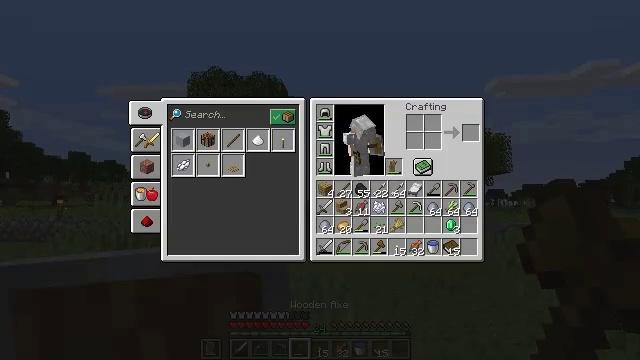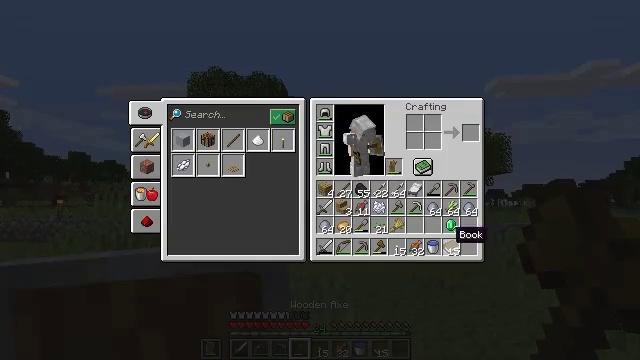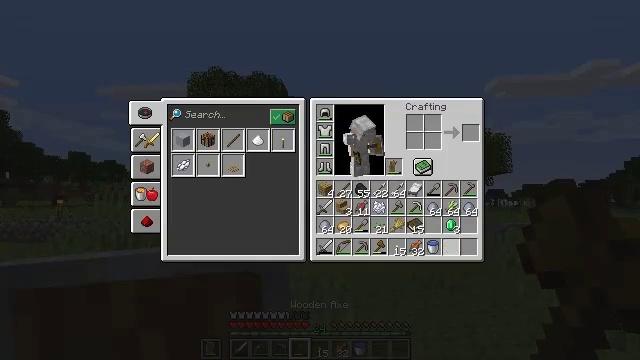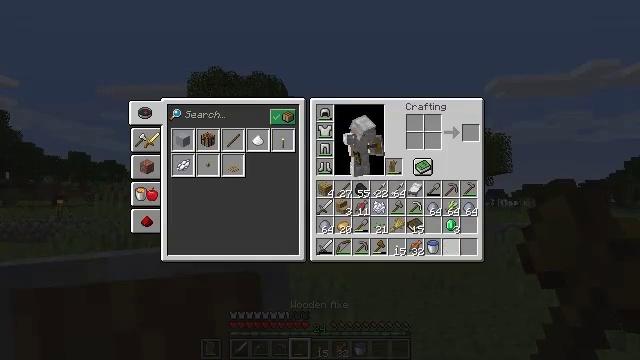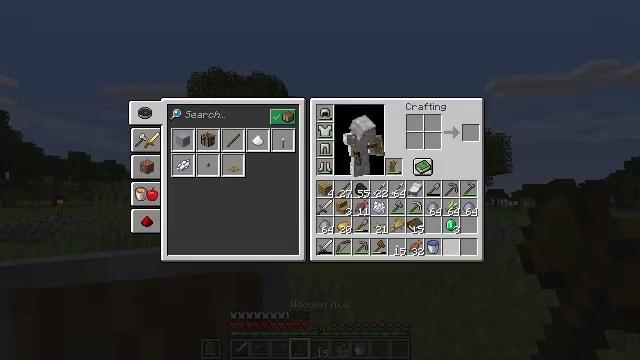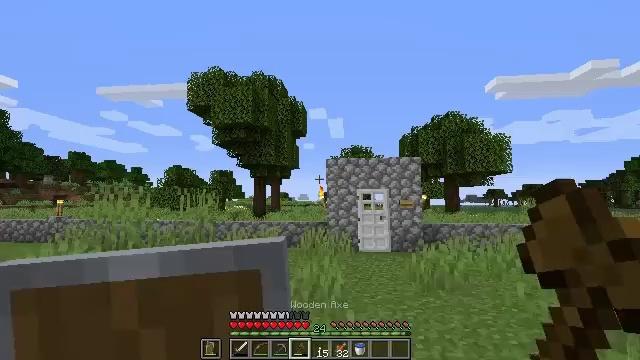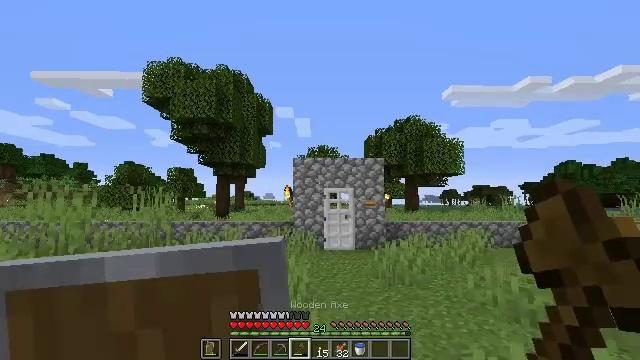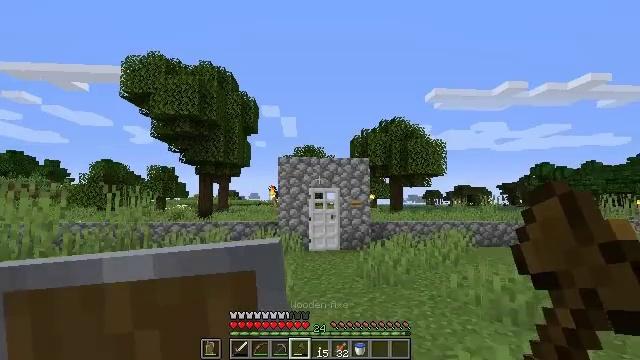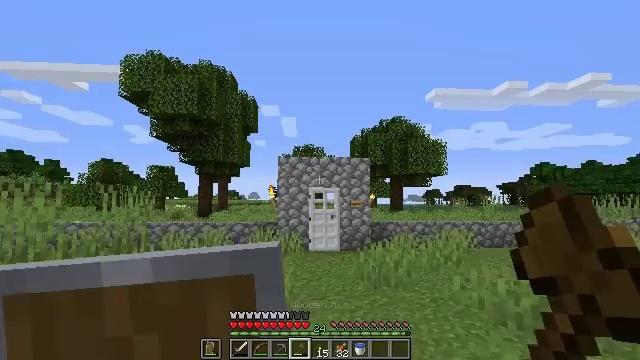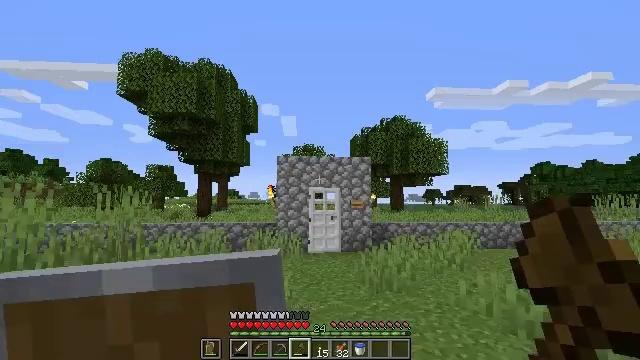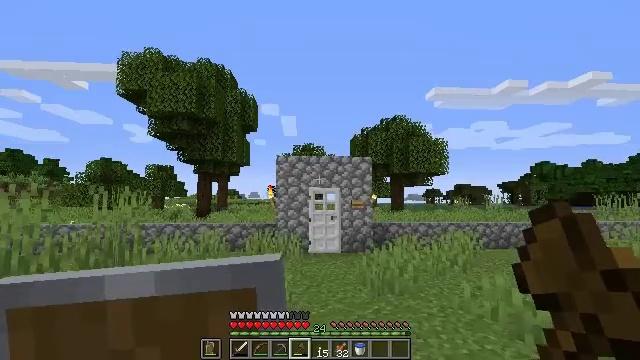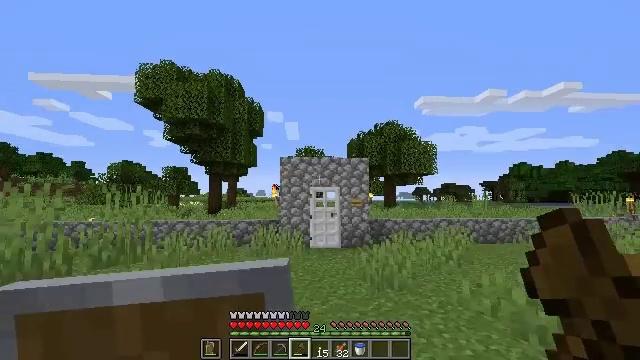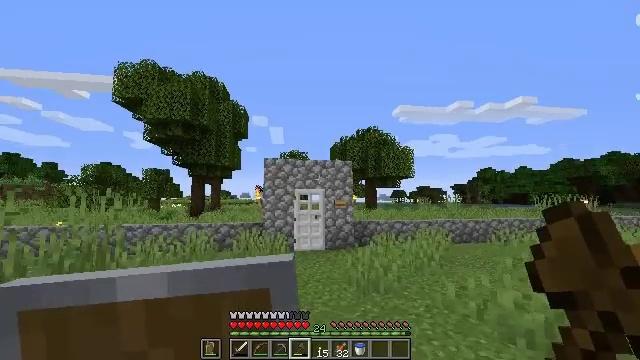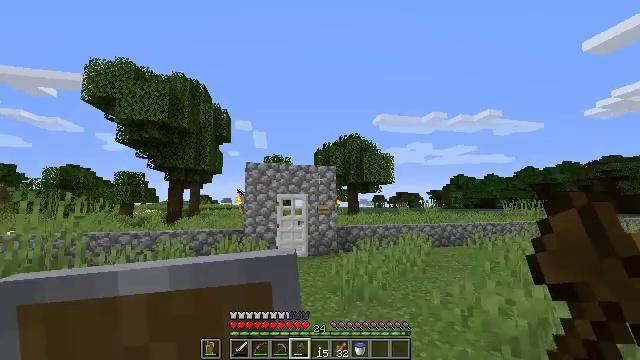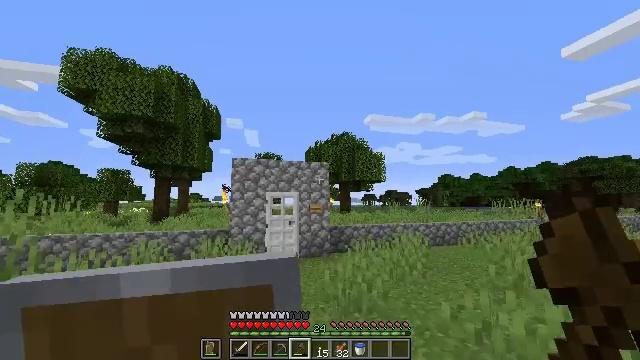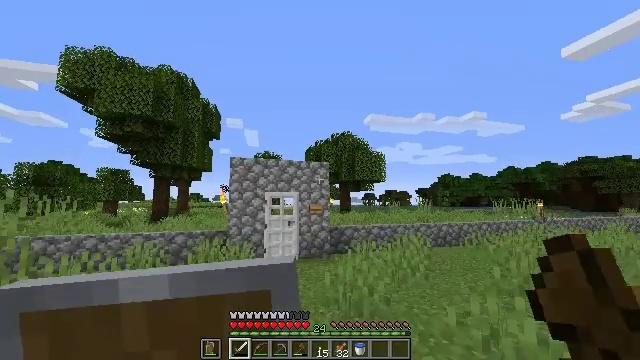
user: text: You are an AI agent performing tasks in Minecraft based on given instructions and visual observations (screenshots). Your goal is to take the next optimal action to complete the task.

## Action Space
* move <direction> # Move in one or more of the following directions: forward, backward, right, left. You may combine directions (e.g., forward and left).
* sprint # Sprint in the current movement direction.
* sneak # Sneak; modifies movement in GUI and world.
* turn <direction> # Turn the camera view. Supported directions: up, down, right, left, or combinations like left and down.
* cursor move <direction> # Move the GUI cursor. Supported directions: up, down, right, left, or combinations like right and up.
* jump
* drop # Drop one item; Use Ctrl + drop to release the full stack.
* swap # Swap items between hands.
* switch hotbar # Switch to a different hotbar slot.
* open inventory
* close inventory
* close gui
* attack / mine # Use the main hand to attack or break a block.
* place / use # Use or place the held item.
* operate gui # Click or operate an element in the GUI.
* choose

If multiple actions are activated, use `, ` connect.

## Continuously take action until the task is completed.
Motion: motion action
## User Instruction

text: Mine the oak log.
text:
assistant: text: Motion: sneak, cursor move down
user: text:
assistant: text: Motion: sneak, operate gui
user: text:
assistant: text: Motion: sneak, operate gui
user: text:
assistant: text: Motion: sneak
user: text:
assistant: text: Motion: no_op
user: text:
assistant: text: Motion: turn right
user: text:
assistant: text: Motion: move forward, turn right
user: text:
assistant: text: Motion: move forward
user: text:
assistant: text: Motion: move forward, sprint
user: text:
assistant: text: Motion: move forward, sprint
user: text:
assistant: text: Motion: move forward, sprint
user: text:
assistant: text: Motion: move forward, turn right
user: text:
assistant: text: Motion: move forward, turn right and up
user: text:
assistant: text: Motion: move forward, turn right
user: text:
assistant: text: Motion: move forward, switch to hotbar 1
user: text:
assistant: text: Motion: move forward, turn down, switch to hotbar 1
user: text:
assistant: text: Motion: move forward, switch to hotbar 1
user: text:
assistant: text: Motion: move forward
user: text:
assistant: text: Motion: move forward
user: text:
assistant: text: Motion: move forward
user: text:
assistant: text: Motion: move forward
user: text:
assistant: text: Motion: move forward, turn left and down
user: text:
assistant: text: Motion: move forward, turn down
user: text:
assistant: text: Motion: move forward, turn down
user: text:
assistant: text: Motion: move forward
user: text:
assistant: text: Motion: move forward, turn right and down
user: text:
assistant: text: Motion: move forward, turn right and down
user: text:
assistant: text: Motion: move forward
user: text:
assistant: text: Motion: move forward
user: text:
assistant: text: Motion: move forward